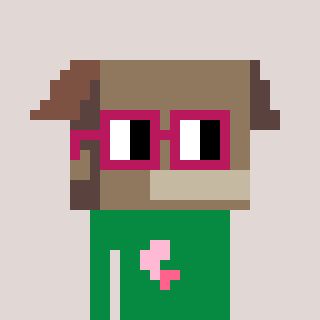
a pixel art character with square dark red glasses, a box-shaped head and a green-colored body on a warm background